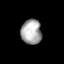
Tissue: lung
Cell type: Fibroblasts
Senescence score: 0.5756
Nuclear area (px): 498
Mean DAPI intensity: 169.351